Interaction volume radius: 10 \u00c5
Interaction volume height: 30 \u00c5
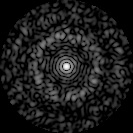
Disorder parameter: 0.8353